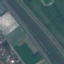
Land use / land cover class: Highway